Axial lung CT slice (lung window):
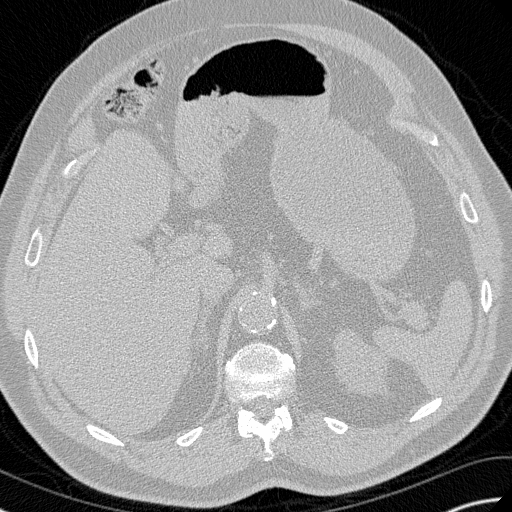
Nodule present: no